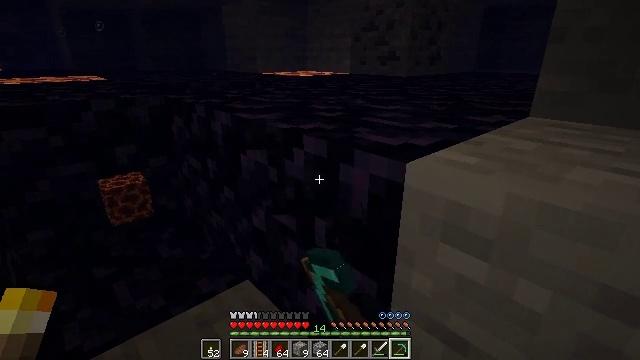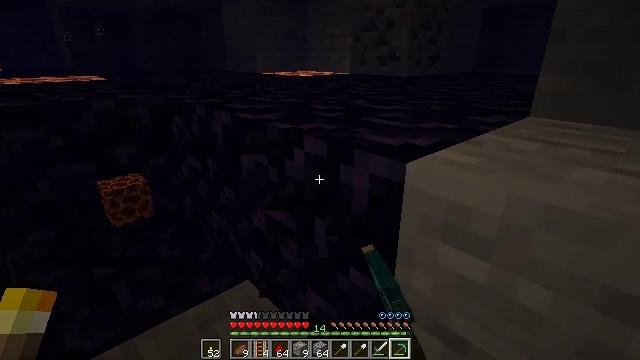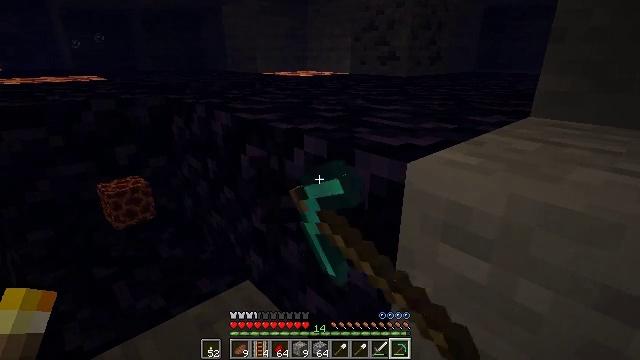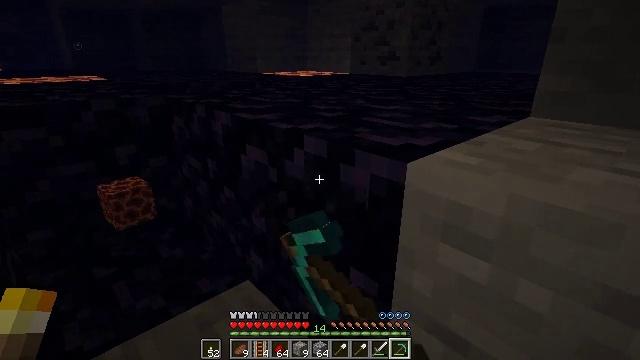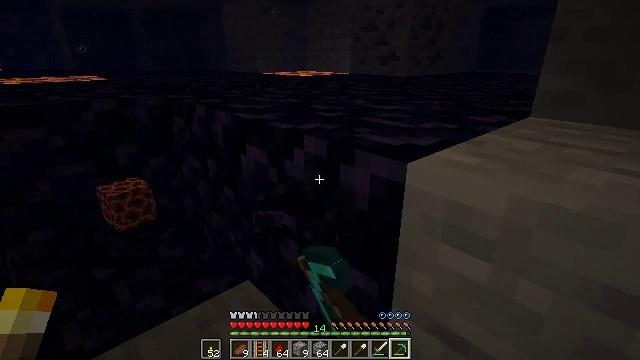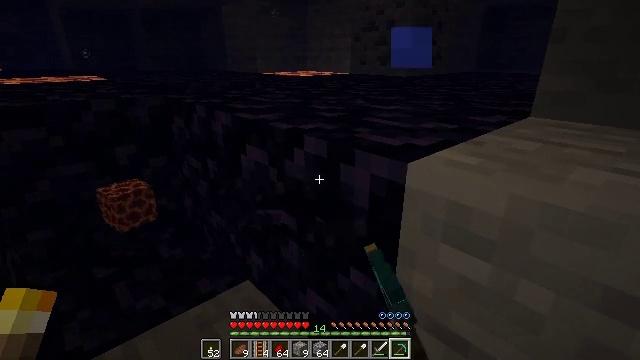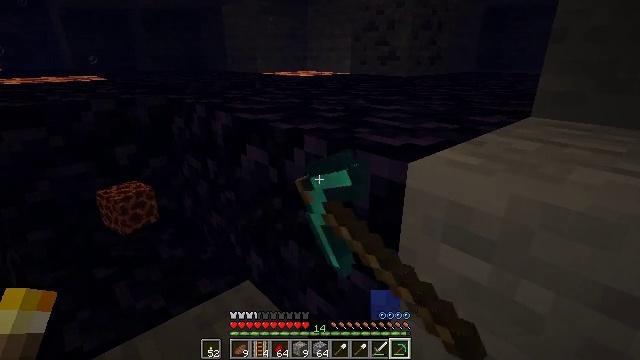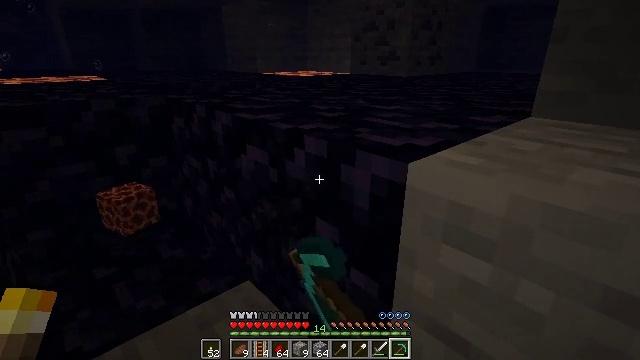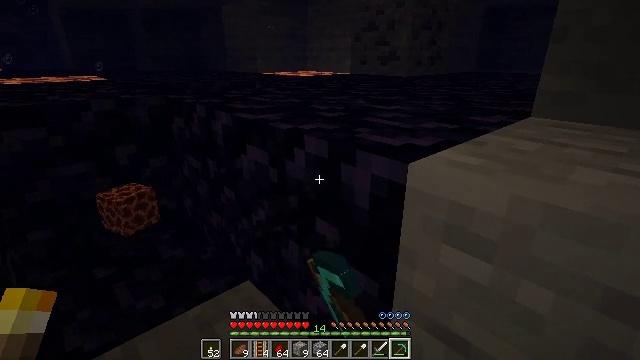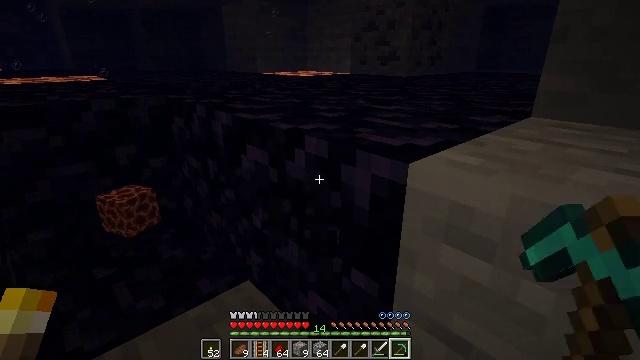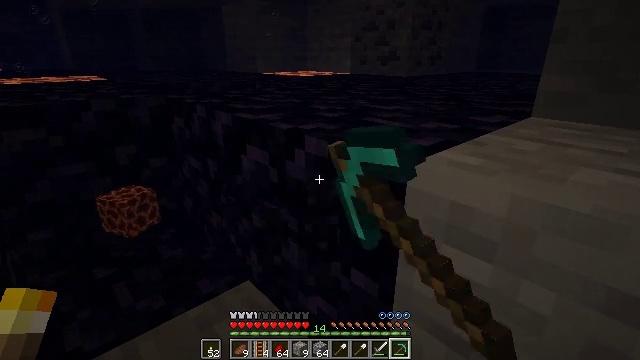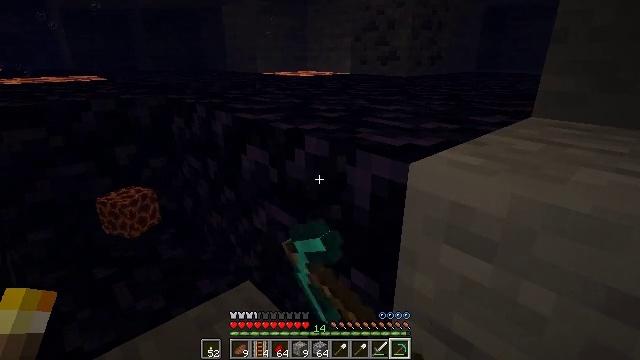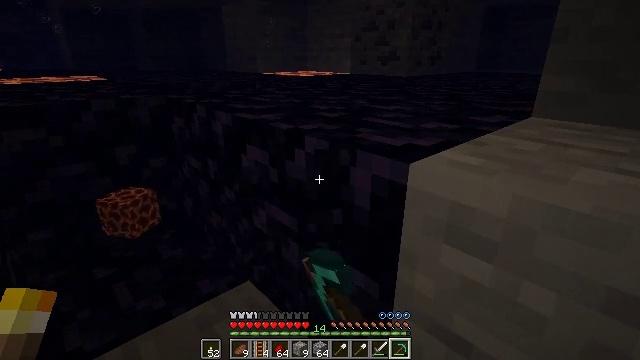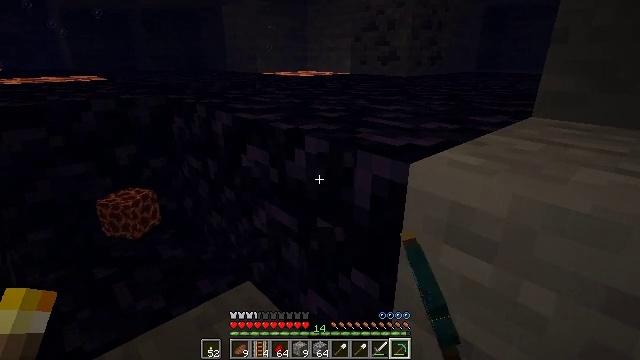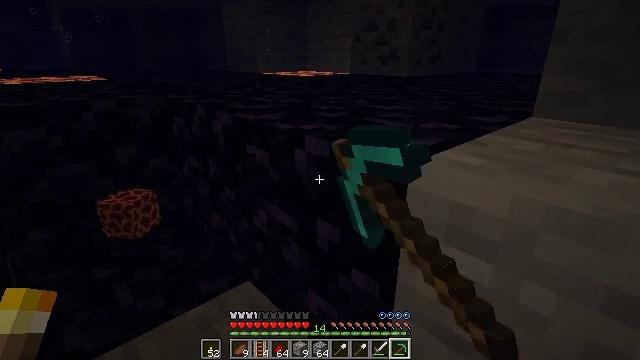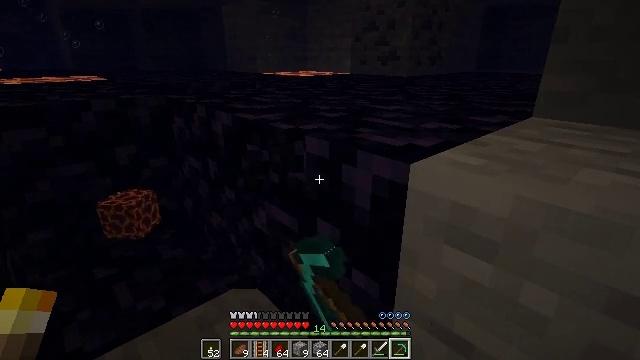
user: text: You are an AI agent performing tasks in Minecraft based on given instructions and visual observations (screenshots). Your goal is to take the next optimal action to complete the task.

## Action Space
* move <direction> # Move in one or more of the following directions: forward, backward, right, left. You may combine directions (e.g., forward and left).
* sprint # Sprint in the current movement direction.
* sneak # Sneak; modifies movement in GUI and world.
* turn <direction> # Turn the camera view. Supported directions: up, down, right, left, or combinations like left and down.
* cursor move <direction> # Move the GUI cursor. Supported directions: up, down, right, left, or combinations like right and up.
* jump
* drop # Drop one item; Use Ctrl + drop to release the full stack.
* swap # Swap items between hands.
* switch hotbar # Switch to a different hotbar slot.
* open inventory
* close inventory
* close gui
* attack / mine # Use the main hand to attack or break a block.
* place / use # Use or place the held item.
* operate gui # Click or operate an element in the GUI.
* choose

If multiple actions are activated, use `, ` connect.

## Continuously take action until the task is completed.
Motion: motion action
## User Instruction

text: Remove a spruce button from the inventory.
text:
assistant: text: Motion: move forward and move left, sneak, attack / mine
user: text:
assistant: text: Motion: move forward and move left, sneak, attack / mine
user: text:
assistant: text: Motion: move forward and move left, sneak, attack / mine
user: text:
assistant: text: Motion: move forward and move left, sneak, attack / mine
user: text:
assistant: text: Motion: move forward and move left, sneak, attack / mine
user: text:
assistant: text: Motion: move forward and move left, sneak, attack / mine
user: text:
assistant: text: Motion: move forward and move left, sneak, attack / mine
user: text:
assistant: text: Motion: move forward and move left, sneak, attack / mine
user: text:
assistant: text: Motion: move forward and move left, sneak, attack / mine
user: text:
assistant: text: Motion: move forward and move left, sneak, attack / mine
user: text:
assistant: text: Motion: move forward and move left, sneak, attack / mine
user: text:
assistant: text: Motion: move forward and move left, sneak, attack / mine
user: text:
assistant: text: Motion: move forward and move left, sneak, attack / mine
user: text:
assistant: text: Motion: move forward and move left, sneak, attack / mine
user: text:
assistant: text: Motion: move forward and move left, sneak, attack / mine
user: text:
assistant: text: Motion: move forward and move left, sneak, attack / mine
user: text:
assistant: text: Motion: move forward and move left, sneak, attack / mine
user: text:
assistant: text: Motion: move forward and move left, sneak, attack / mine
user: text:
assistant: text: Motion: move forward and move left, sneak, attack / mine
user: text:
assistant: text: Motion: move forward and move left, sneak, attack / mine
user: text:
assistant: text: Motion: move forward and move left, sneak, attack / mine
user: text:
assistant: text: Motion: move forward and move left, sneak, attack / mine
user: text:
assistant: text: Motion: move forward and move left, sneak, attack / mine
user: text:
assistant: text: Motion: move forward and move left, sneak, attack / mine
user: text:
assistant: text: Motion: move forward and move left, sneak, attack / mine
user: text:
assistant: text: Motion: move forward and move left, sneak, attack / mine
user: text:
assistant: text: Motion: move forward and move left, sneak, attack / mine
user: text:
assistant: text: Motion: move forward and move left, sneak, attack / mine
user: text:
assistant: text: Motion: move forward and move left, sneak, attack / mine
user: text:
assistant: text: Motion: move forward and move left, sneak, attack / mine